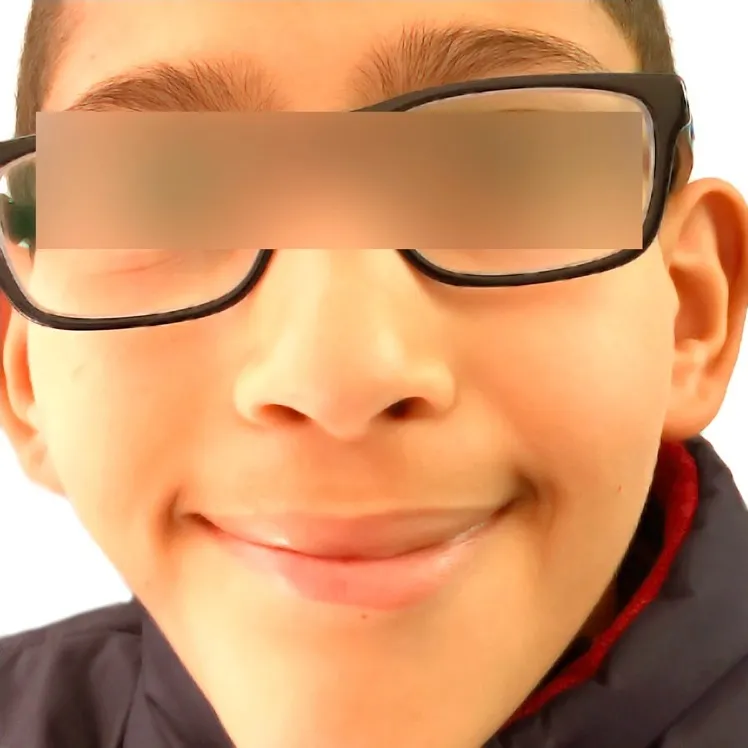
10 years old.
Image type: medical_photograph (oral_photograph)